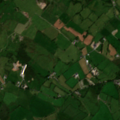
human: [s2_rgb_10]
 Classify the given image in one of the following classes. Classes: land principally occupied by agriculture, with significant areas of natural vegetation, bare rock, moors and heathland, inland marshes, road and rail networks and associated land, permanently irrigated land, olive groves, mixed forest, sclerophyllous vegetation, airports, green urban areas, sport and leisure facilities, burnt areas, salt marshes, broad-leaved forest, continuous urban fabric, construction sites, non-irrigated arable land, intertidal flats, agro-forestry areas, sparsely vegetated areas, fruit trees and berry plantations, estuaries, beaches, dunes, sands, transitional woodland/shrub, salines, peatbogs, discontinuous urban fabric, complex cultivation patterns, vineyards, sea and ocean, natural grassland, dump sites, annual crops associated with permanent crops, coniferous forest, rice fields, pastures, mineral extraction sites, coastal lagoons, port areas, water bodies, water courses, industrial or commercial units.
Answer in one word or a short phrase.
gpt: pastures, land principally occupied by agriculture, with significant areas of natural vegetation